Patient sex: M
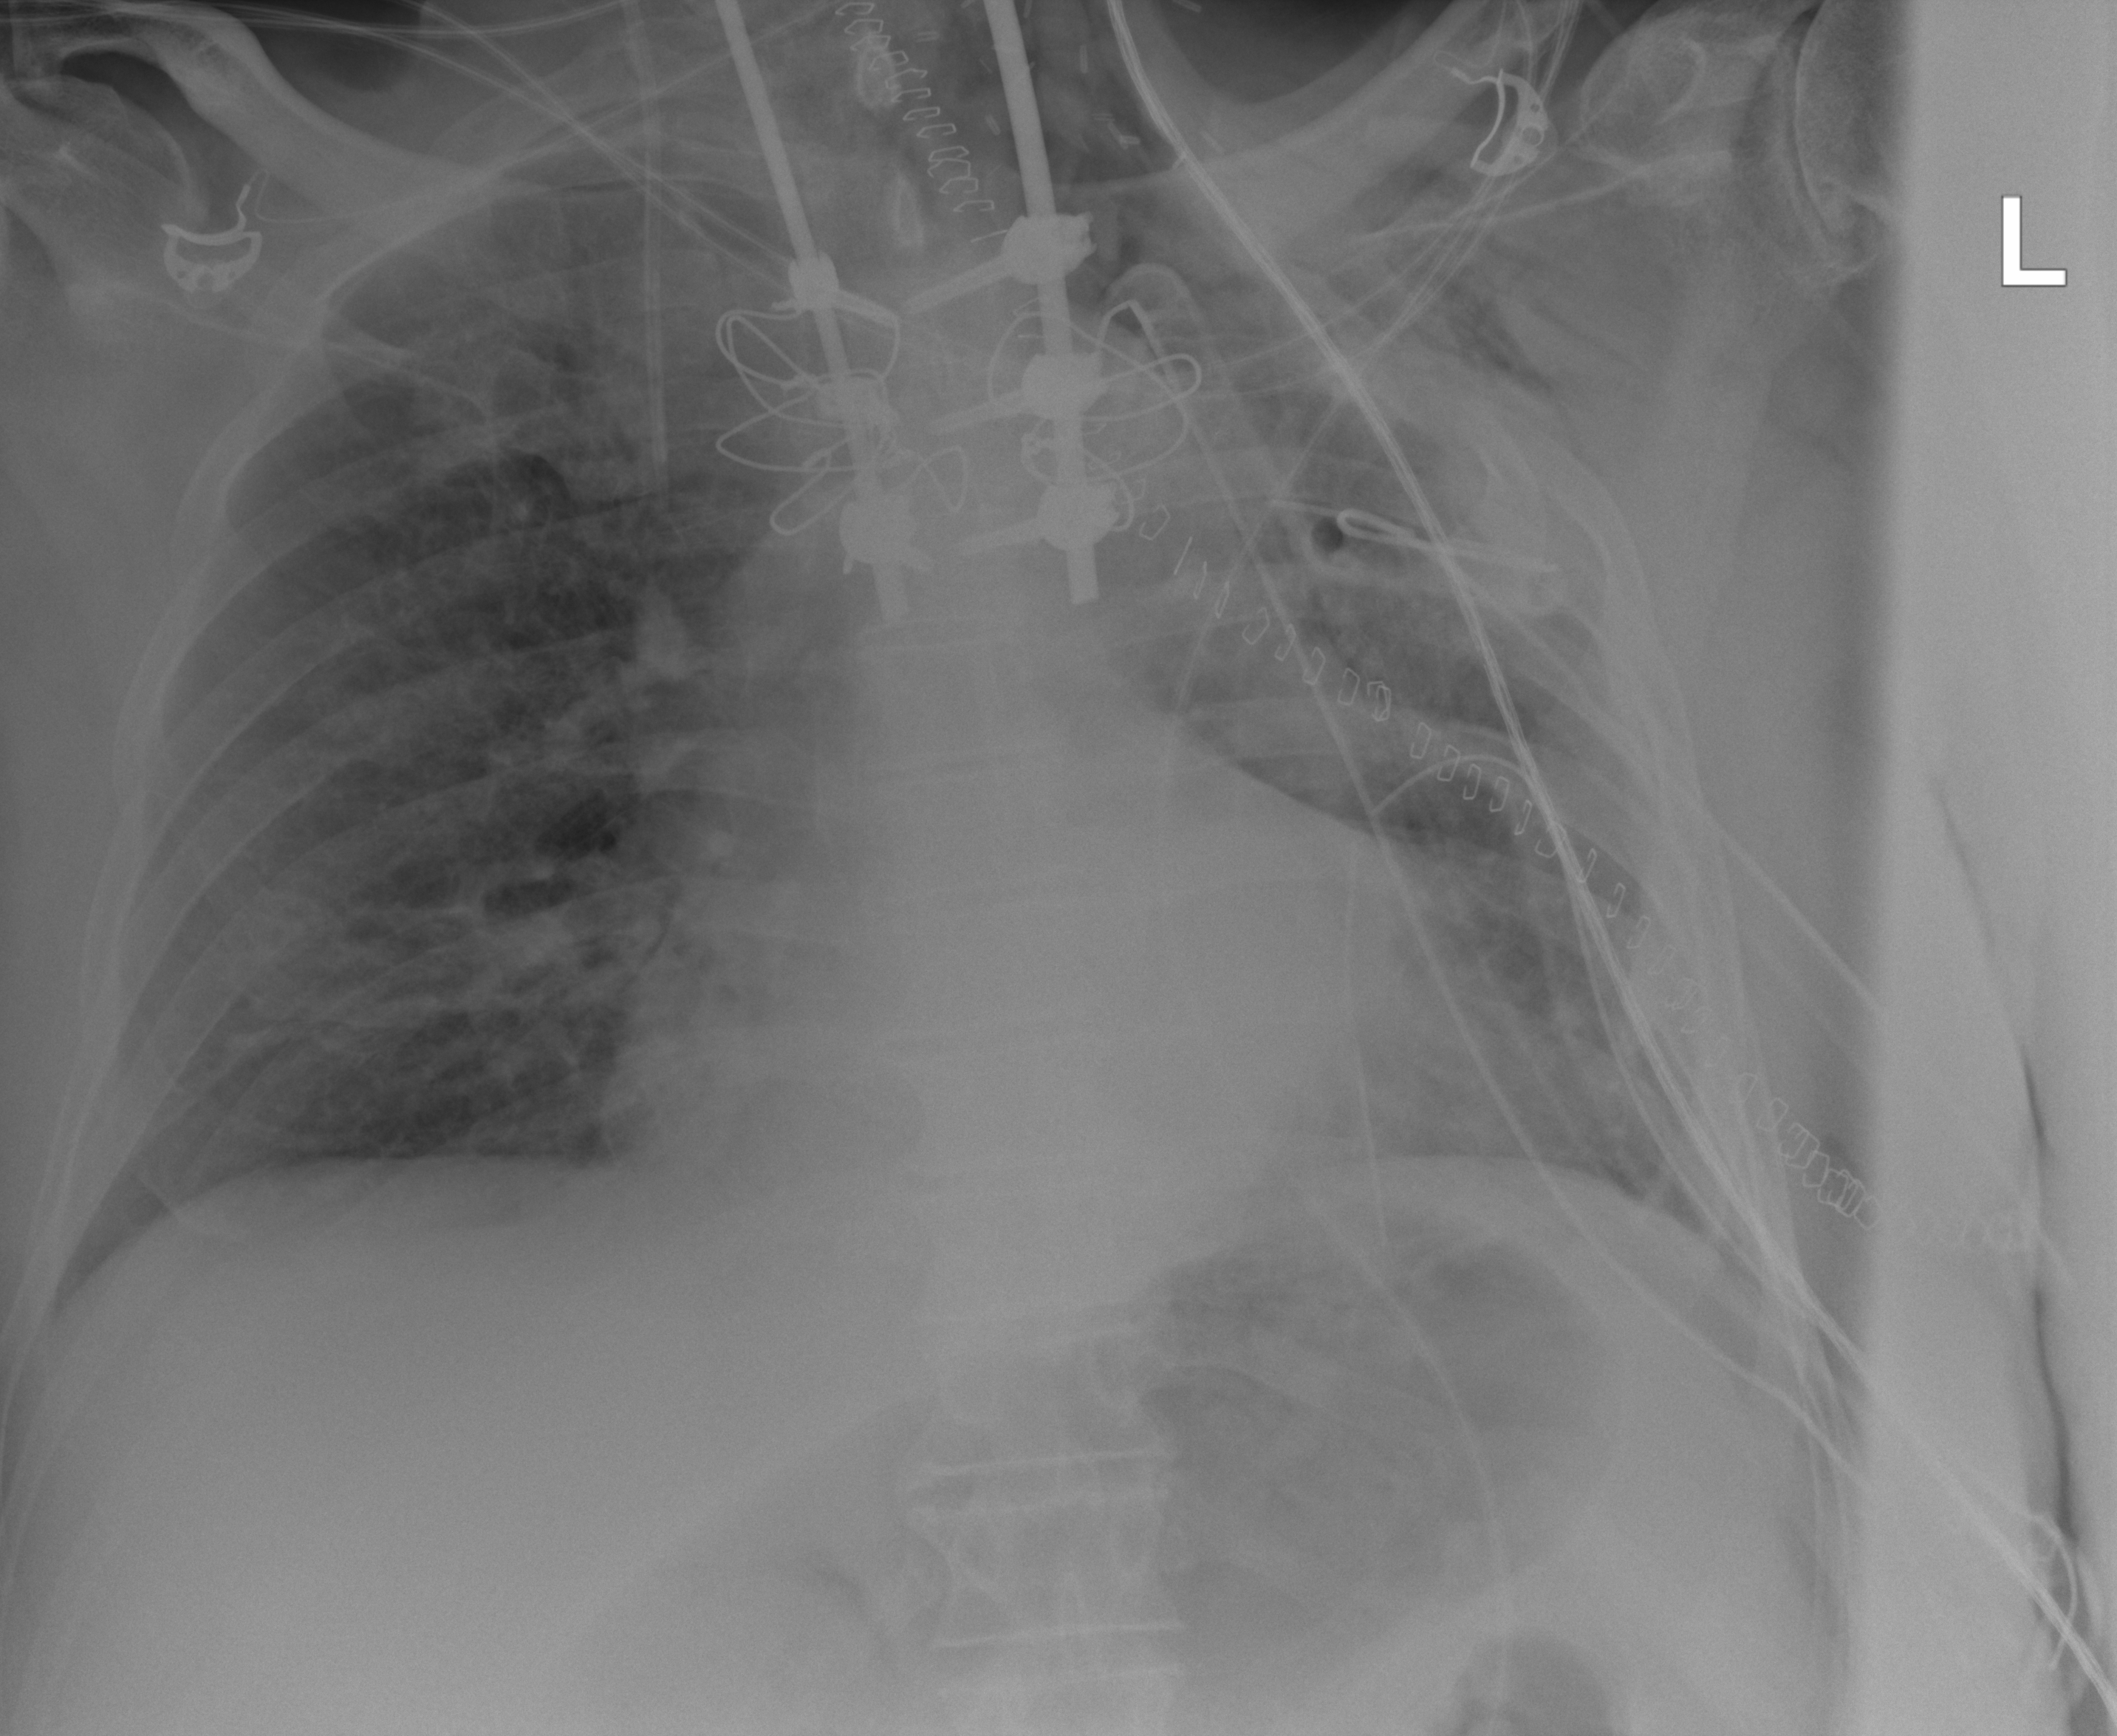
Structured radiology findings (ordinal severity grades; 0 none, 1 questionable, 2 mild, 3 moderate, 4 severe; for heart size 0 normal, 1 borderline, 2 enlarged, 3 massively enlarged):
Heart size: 2
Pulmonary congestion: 2
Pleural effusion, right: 0
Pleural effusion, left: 1
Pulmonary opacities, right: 2
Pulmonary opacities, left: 3
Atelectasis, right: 2
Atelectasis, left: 3